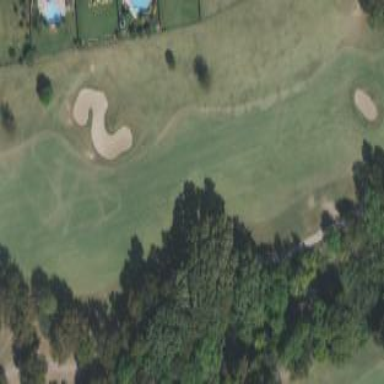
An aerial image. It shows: Golf fairway in the image.